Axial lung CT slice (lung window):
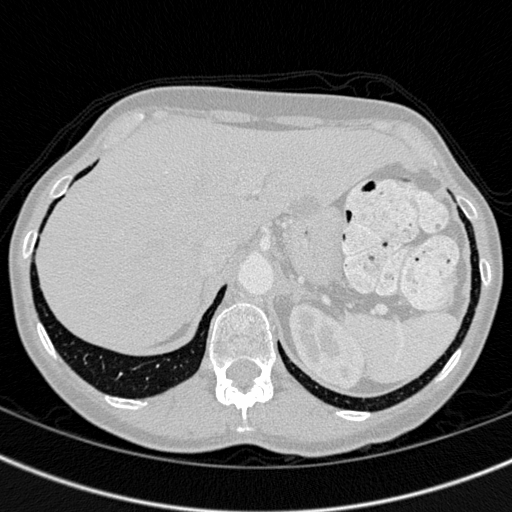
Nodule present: no